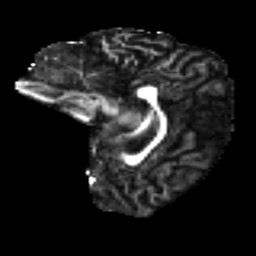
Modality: FA
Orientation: sagittal
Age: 34
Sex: female
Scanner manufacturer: ge
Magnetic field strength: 3 T
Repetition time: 7.8 s
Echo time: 0.0606 s